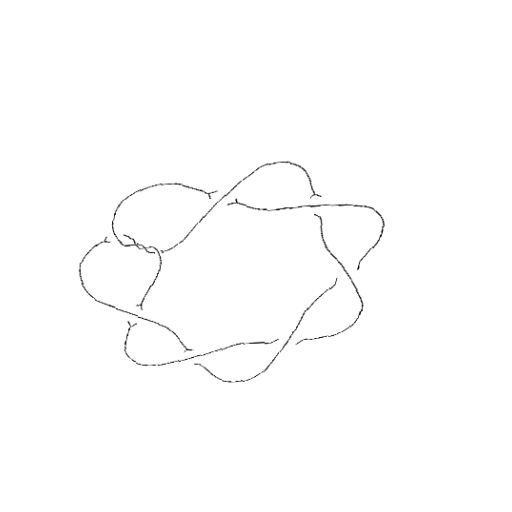
Crossing number: 10